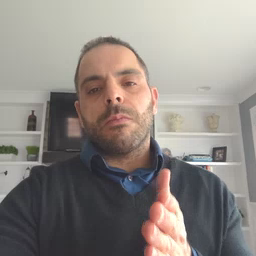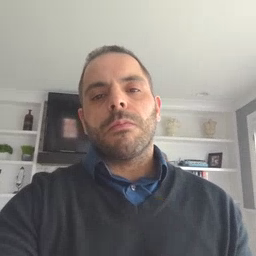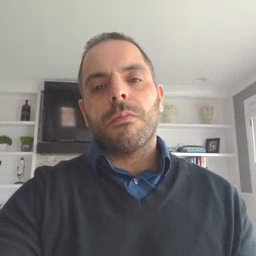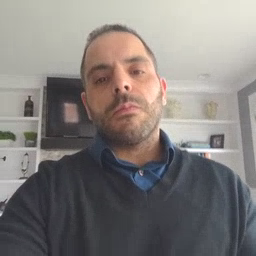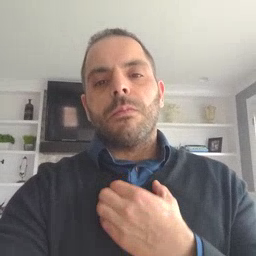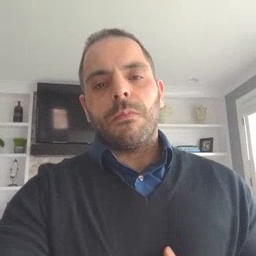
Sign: hungry